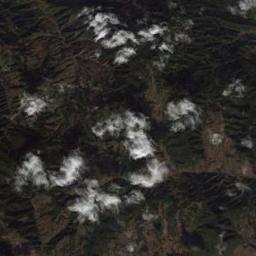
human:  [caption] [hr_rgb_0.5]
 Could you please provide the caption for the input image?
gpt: The white cloud is above the mountain .

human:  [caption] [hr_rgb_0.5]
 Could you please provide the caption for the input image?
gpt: The altocumulus are located above the land covered by some vegetation while some ups and downs are on the land .

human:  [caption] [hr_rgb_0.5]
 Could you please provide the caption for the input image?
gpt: A white cloud floats above the forest and river .

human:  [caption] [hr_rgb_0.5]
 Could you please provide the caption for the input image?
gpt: Sparse white clouds on green fields .

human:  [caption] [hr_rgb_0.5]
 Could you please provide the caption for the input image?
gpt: There are many pieces of white clouds over a mountain .